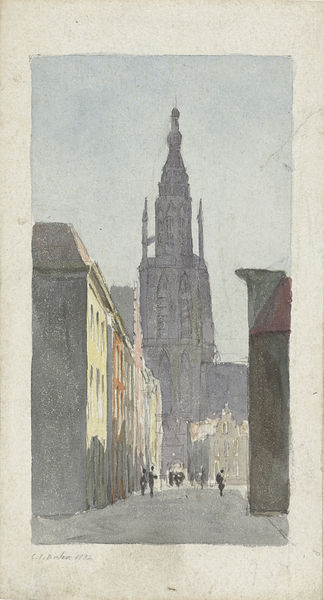
Titel: Straatgezicht met doorkijk op de Grote Kerk te Breda
Künstler: Carel Jacobus Behr
Standort: Amsterdam
Institution: Rijksmuseum
Schlagwörter: blau, gemälde, himmel, mann, schatten, wolken, aquarell, gelb, menschen, stadt, braun, fenster, grau, licht, männer, orange, strasse, tür, haus, rot, weg, spitze, häuser, kirche, gotik, turm, schrift, fassade, fassaden, gasse, perspektive, giebel, schmal, zinnen, diesig, rathaus, trum